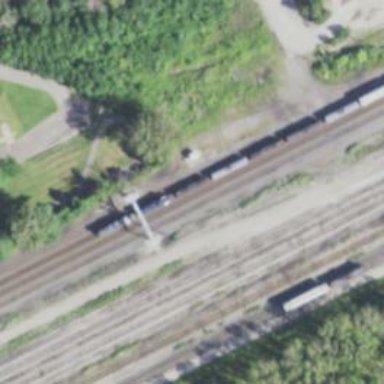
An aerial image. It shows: Railway siding for service.